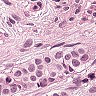
Metastatic tissue present: yes